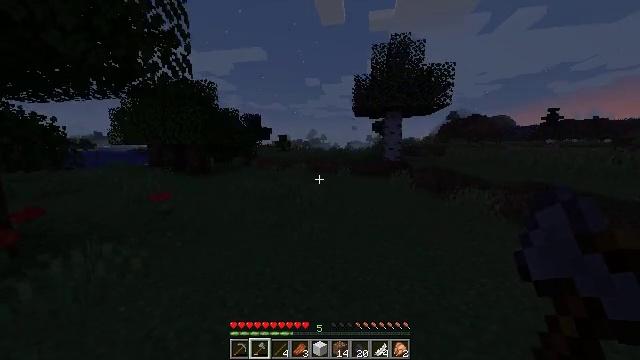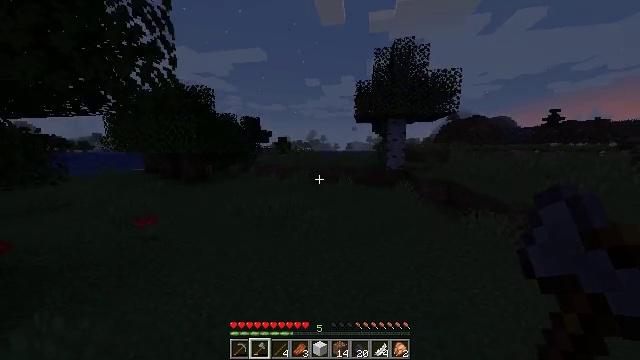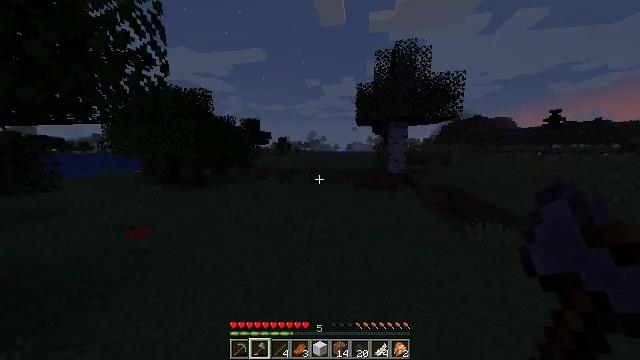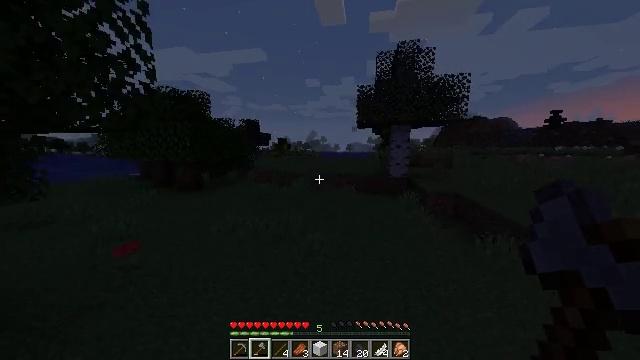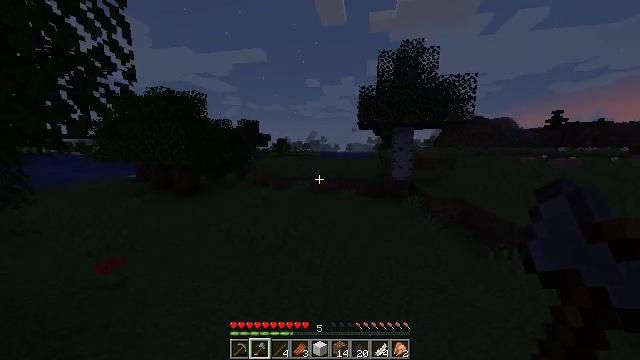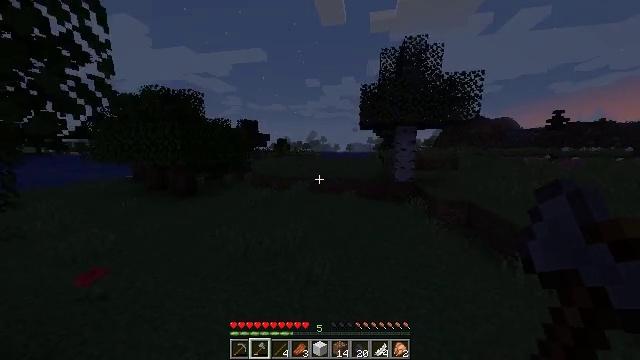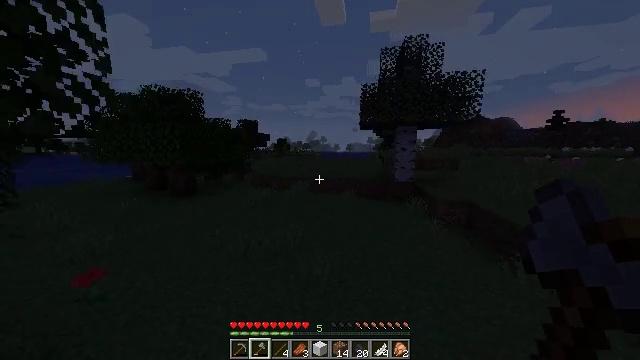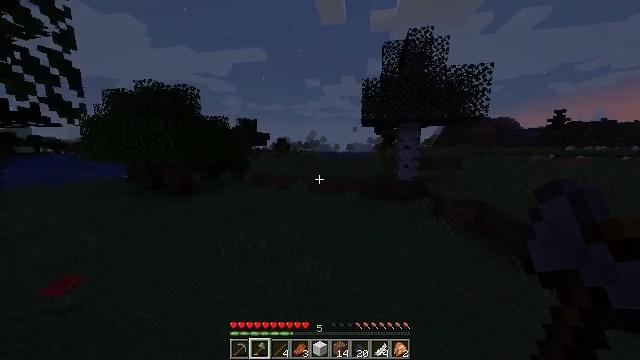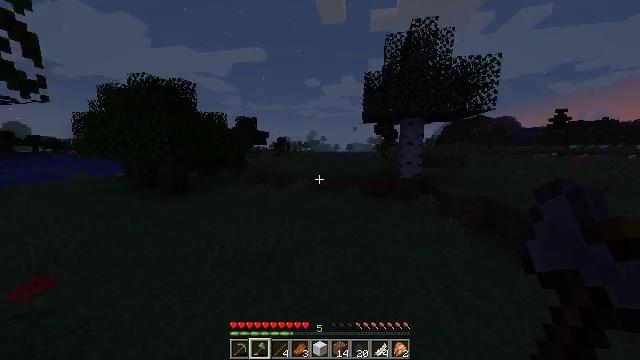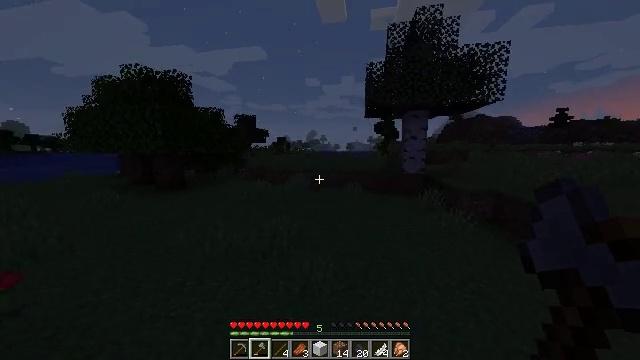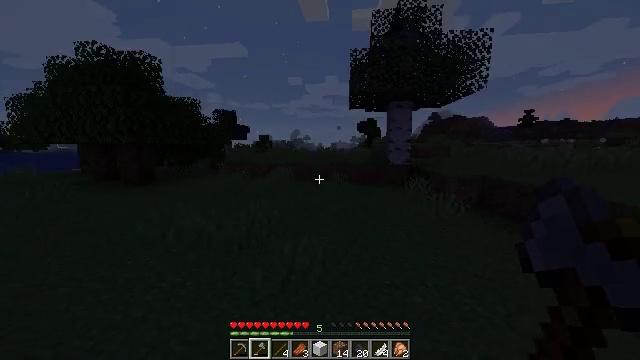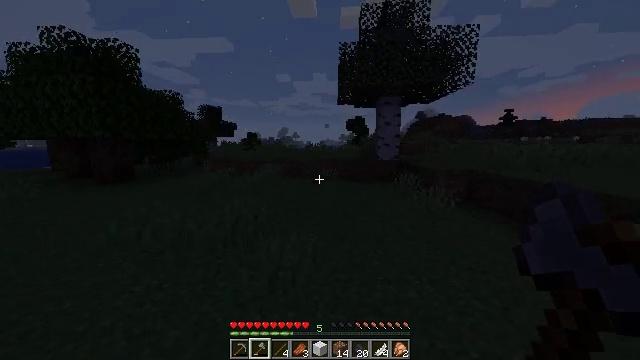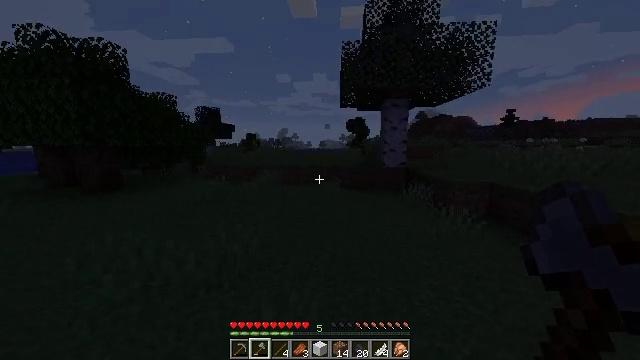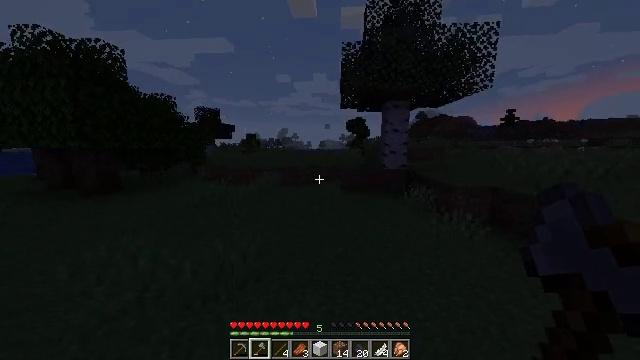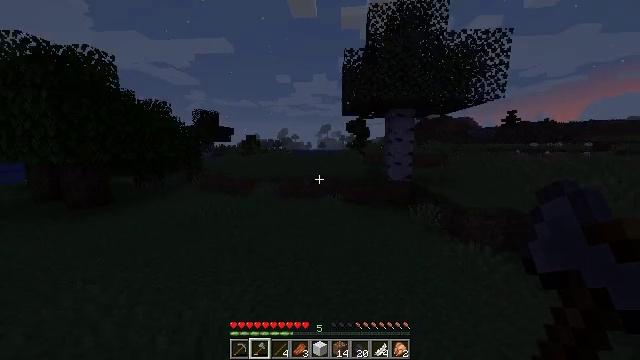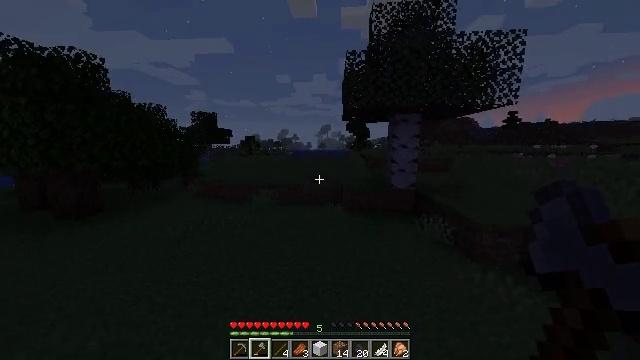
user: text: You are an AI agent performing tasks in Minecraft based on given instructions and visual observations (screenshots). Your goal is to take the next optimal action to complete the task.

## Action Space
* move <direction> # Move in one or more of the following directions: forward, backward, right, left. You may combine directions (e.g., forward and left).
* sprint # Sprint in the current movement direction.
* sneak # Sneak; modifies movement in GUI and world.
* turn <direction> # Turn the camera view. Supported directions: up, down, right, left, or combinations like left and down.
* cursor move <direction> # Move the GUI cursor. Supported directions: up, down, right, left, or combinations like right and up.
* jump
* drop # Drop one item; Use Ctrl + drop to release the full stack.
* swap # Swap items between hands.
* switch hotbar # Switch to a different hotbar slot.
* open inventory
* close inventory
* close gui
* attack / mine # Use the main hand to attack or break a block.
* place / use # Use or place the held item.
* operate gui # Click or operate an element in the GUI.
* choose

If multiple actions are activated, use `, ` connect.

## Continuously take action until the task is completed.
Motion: motion action
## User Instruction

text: Craft a torch.
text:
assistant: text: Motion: move forward, sprint, jump
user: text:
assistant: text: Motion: move forward, sprint, jump
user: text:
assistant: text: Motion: move forward, sprint
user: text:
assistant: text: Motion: move forward, sprint
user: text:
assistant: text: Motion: move forward, sprint
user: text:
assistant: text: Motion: move forward, sprint
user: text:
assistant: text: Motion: move forward, sprint, jump
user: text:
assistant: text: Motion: move forward, sprint, jump
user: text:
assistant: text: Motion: move forward, sprint, jump
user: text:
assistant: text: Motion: move forward, sprint, turn right, jump
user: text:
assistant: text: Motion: move forward, sprint, turn right, jump
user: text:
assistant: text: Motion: move forward, sprint, jump
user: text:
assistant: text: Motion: move forward, sprint, jump
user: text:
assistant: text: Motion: move forward, sprint, jump
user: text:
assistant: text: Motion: move forward, sprint, jump
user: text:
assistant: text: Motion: move forward, sprint, jump
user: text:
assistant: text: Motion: move forward, sprint, jump
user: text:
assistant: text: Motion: move forward, sprint, jump
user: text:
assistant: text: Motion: move forward, sprint, jump
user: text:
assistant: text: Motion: move forward, sprint, jump
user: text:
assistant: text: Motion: move forward, sprint, jump
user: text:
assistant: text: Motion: move forward, sprint, jump
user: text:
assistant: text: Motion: move forward, sprint, jump
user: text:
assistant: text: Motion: move forward, sprint, jump
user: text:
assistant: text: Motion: move forward, sprint, jump
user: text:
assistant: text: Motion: move forward, sprint, jump
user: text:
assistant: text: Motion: move forward, sprint, jump
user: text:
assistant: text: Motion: move forward, sprint, jump
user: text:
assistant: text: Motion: move forward, sprint, jump
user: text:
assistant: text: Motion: move forward, sprint